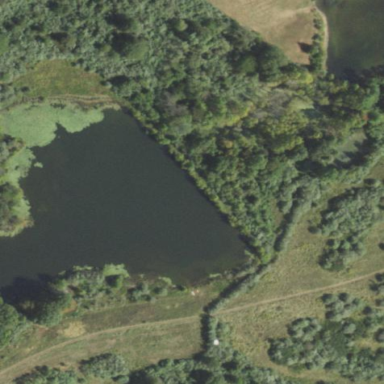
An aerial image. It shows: Peaceful pond surrounded by nature.